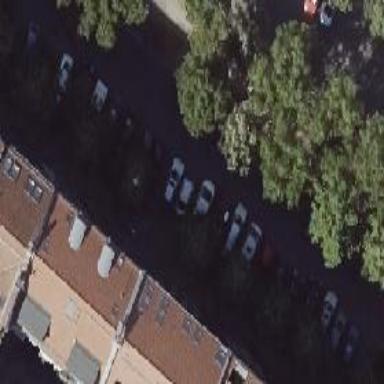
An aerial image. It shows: Street-side parking area.